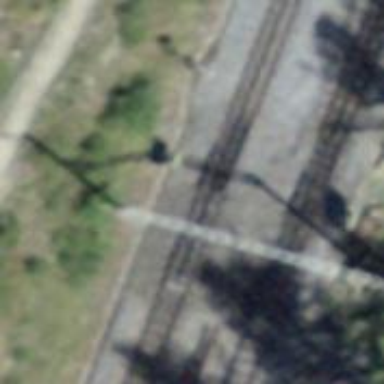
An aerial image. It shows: Catenary mast for power lines.